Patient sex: M
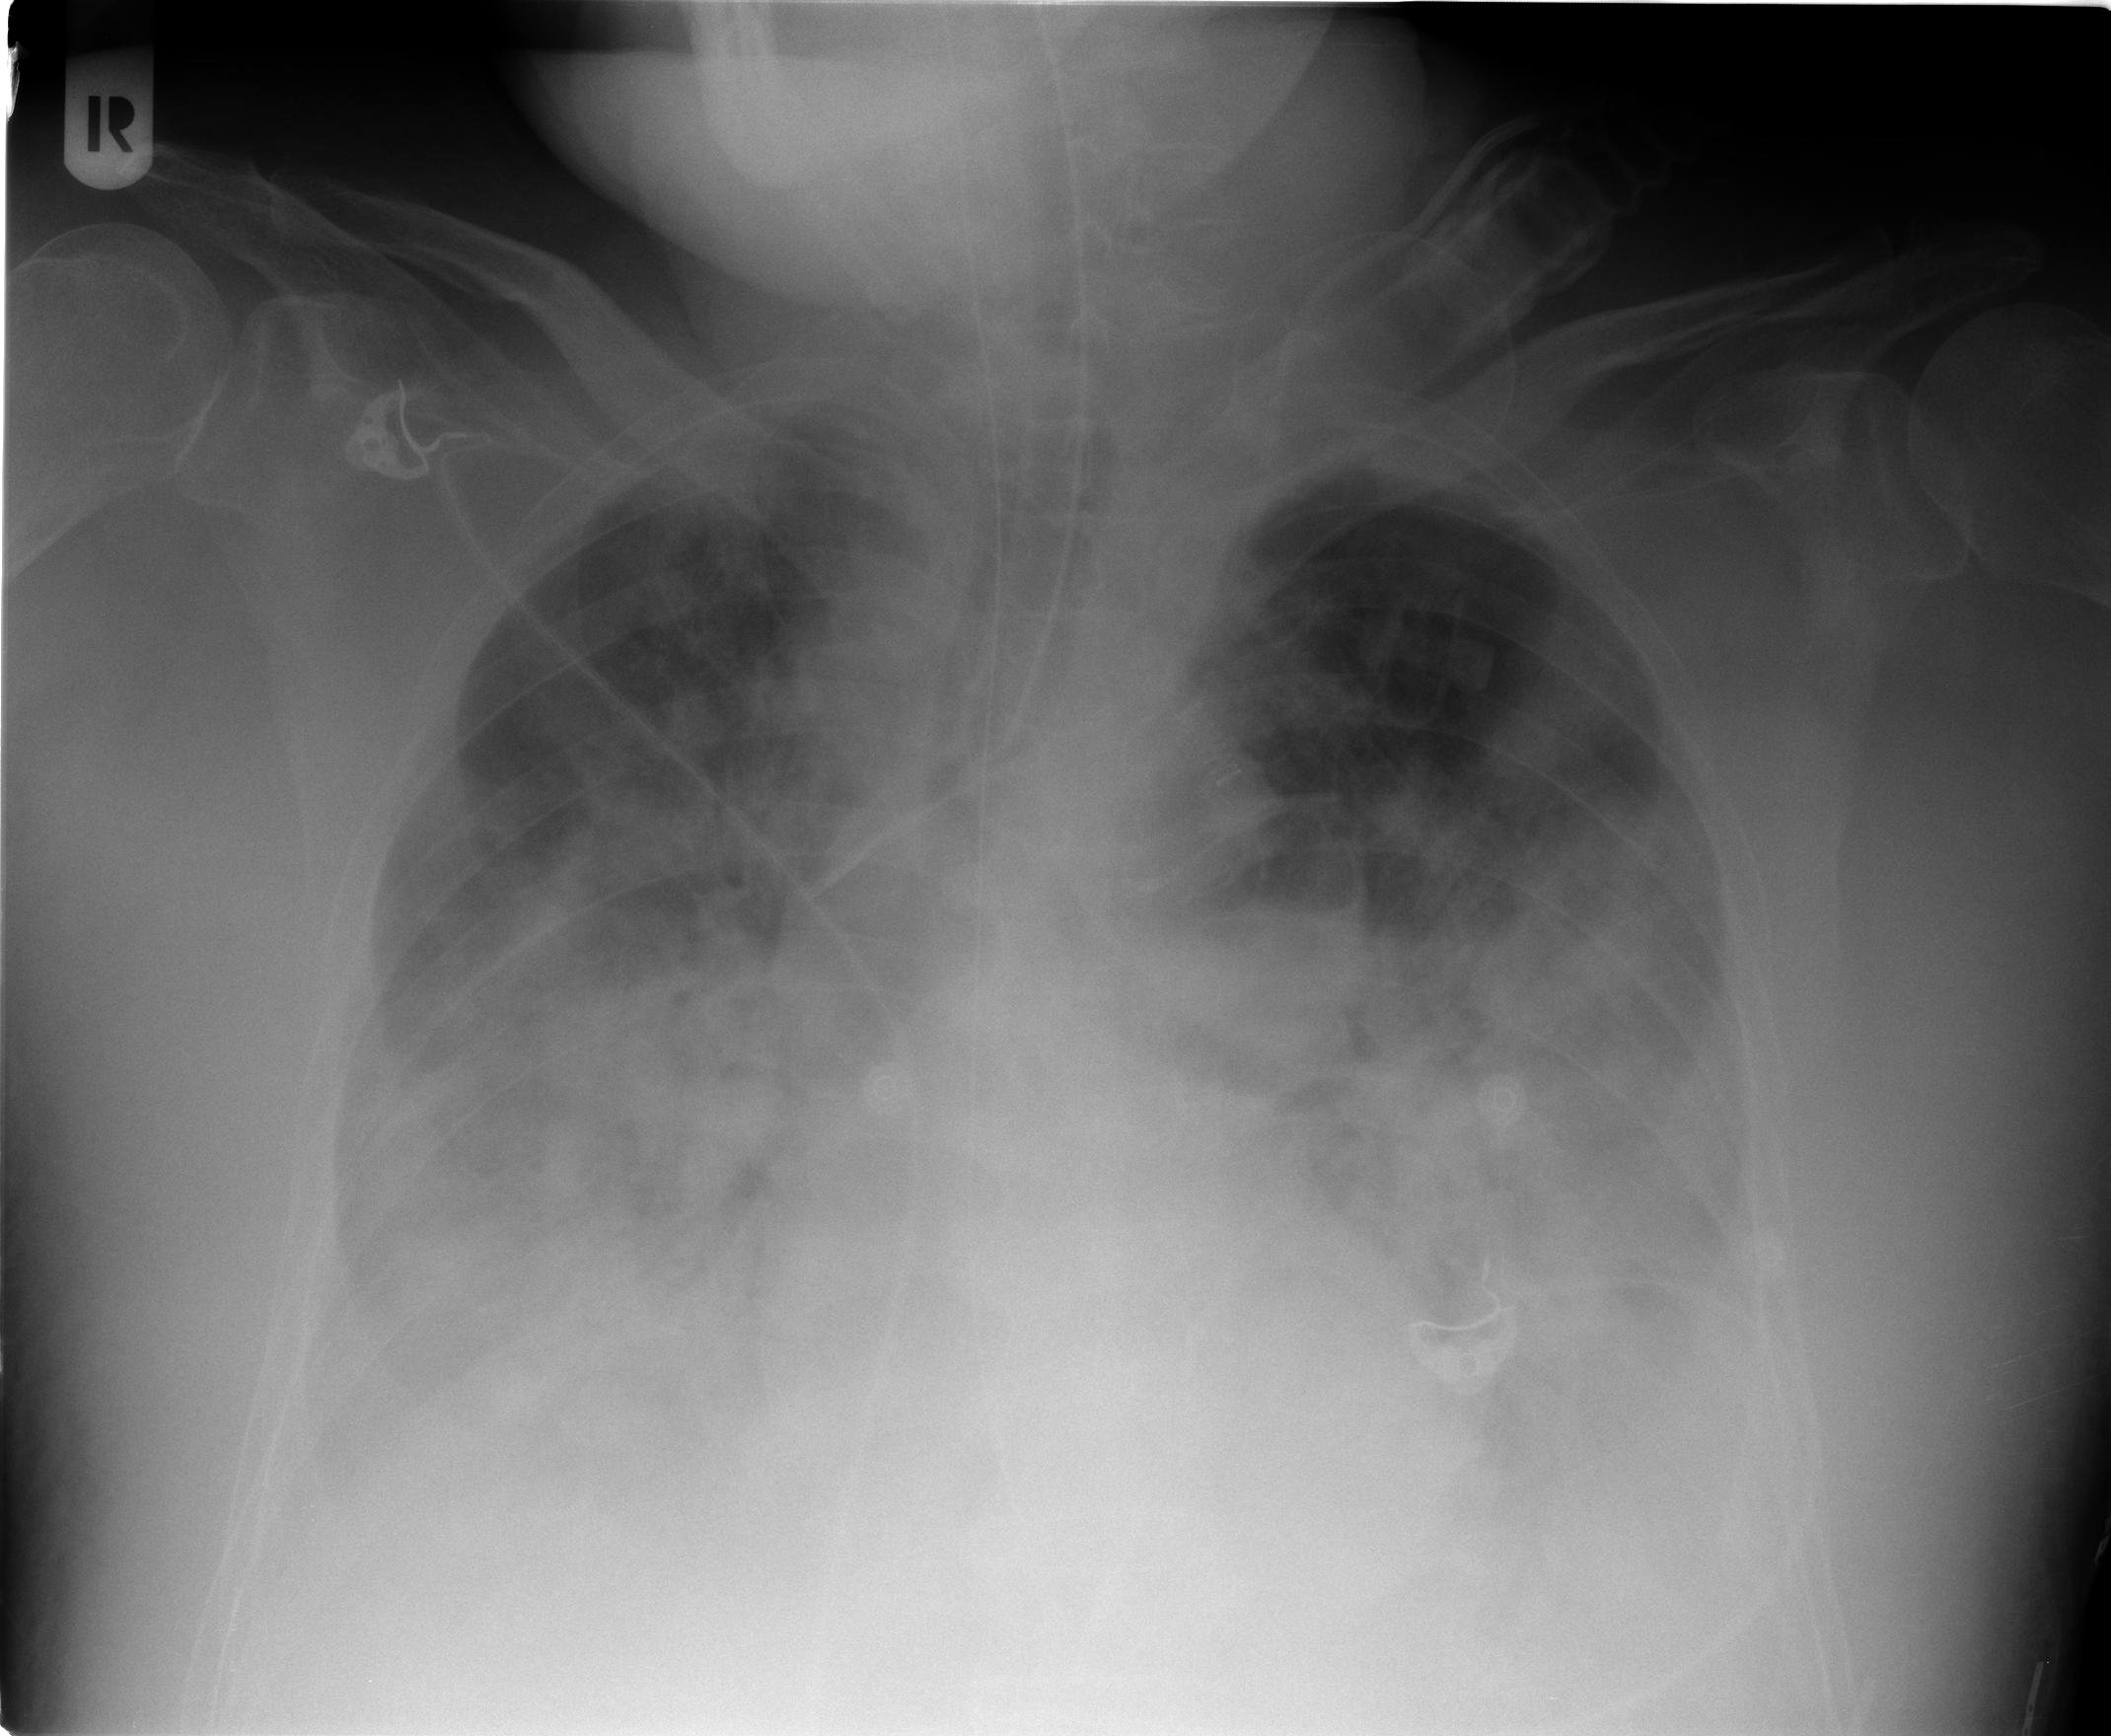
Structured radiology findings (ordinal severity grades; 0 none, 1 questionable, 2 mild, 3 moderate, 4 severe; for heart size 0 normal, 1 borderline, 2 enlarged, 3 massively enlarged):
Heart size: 2
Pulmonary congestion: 3
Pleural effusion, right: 3
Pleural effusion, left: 3
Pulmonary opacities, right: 4
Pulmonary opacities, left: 4
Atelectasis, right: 2
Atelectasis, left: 2